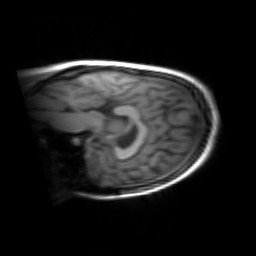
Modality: inplaneT1
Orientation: sagittal
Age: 27
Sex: female
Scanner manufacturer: siemens
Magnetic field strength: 3 T
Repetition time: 1.2 s
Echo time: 0.00251 s